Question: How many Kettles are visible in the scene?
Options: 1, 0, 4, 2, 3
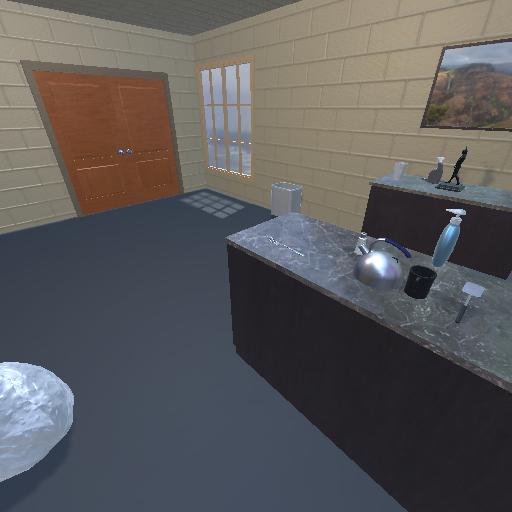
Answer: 1